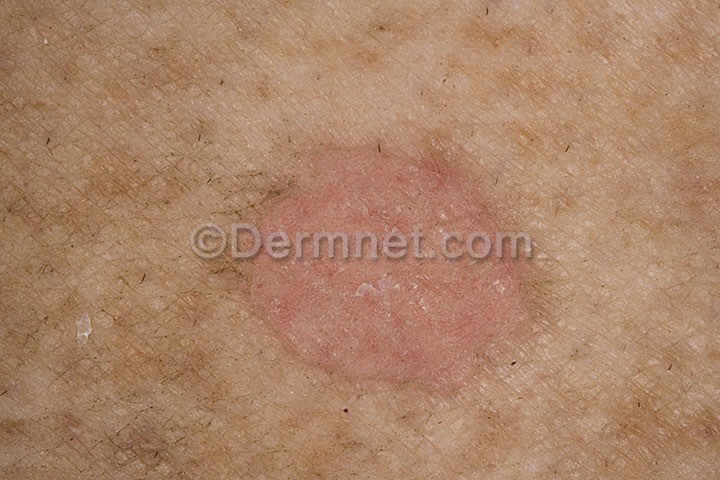
Disease: Seborrheic Keratoses and other Benign Tumors